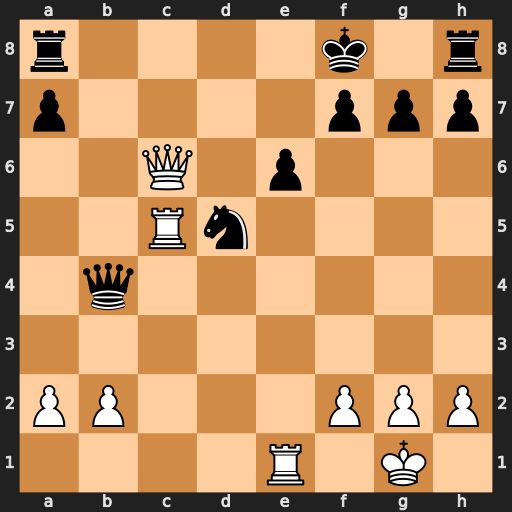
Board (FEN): r4k1r/p4ppp/2Q1p3/2Rn4/1q6/8/PP3PPP/4R1K1
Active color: w
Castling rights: -
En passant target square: -
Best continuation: Qxa8+ Ke7 Qxa7+